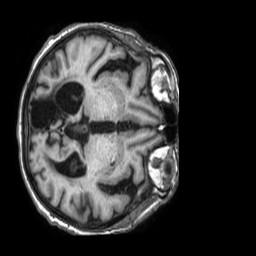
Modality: T1w
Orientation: axial
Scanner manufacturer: philips
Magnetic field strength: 1.5 T
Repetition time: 0.007148 s
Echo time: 0.003228 s